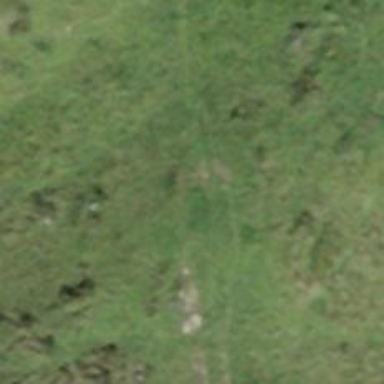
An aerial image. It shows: Path.